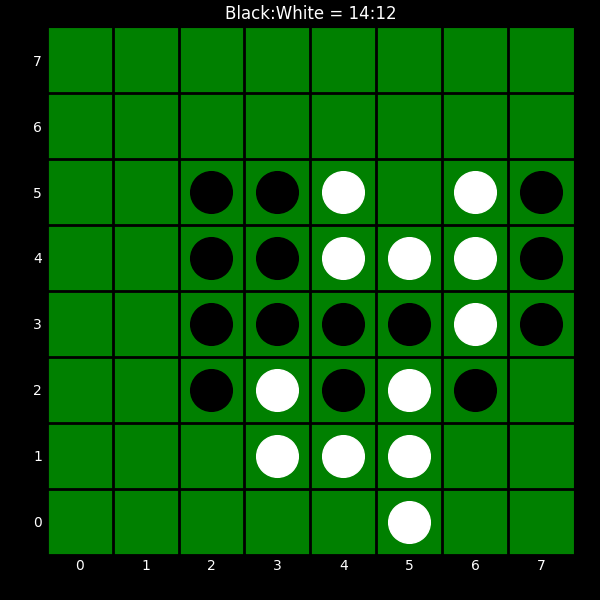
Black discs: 14
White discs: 12